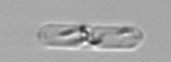
Label: Cerataulina_pelagica